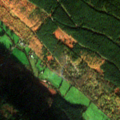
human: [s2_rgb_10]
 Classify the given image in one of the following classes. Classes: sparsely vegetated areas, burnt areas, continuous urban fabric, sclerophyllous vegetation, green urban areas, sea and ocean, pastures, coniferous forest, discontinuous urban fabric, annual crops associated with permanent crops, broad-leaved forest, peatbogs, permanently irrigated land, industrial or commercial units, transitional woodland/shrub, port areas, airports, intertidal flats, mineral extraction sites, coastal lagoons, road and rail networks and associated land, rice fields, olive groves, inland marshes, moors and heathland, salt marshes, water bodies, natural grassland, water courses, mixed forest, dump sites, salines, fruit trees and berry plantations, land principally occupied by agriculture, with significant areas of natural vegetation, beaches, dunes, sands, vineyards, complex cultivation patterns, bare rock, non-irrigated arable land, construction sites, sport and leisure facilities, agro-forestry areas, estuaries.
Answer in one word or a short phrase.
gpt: land principally occupied by agriculture, with significant areas of natural vegetation, broad-leaved forest, coniferous forest, moors and heathland, transitional woodland/shrub